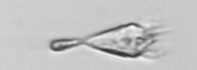
Label: Paratontonia_gracillima